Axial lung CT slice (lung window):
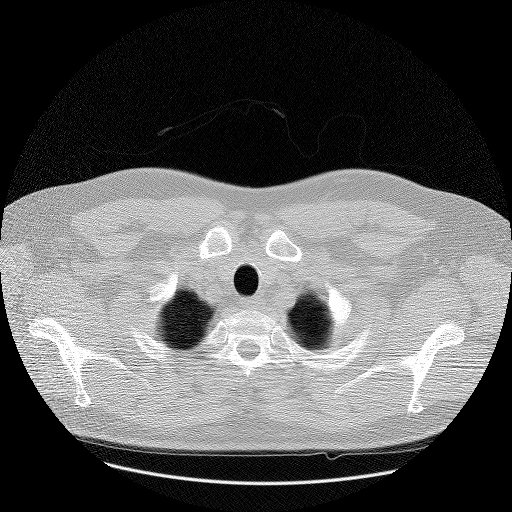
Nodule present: no